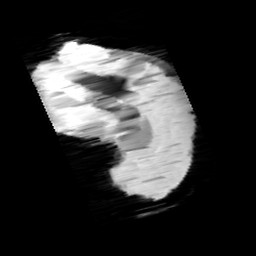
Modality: minIP
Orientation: sagittal
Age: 11
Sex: female
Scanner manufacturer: siemens
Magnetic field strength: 3 T
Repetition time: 0.027 s
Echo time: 0.02 s